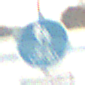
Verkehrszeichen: GemeinsamerGehUndRadweg
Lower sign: HinweisDurchVerbaleAngabe2
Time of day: MorningAfternoon
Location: Outdoor (Suburban)
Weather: PartlyCloudy
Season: NotSpecified
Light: Natural